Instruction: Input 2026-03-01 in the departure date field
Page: home
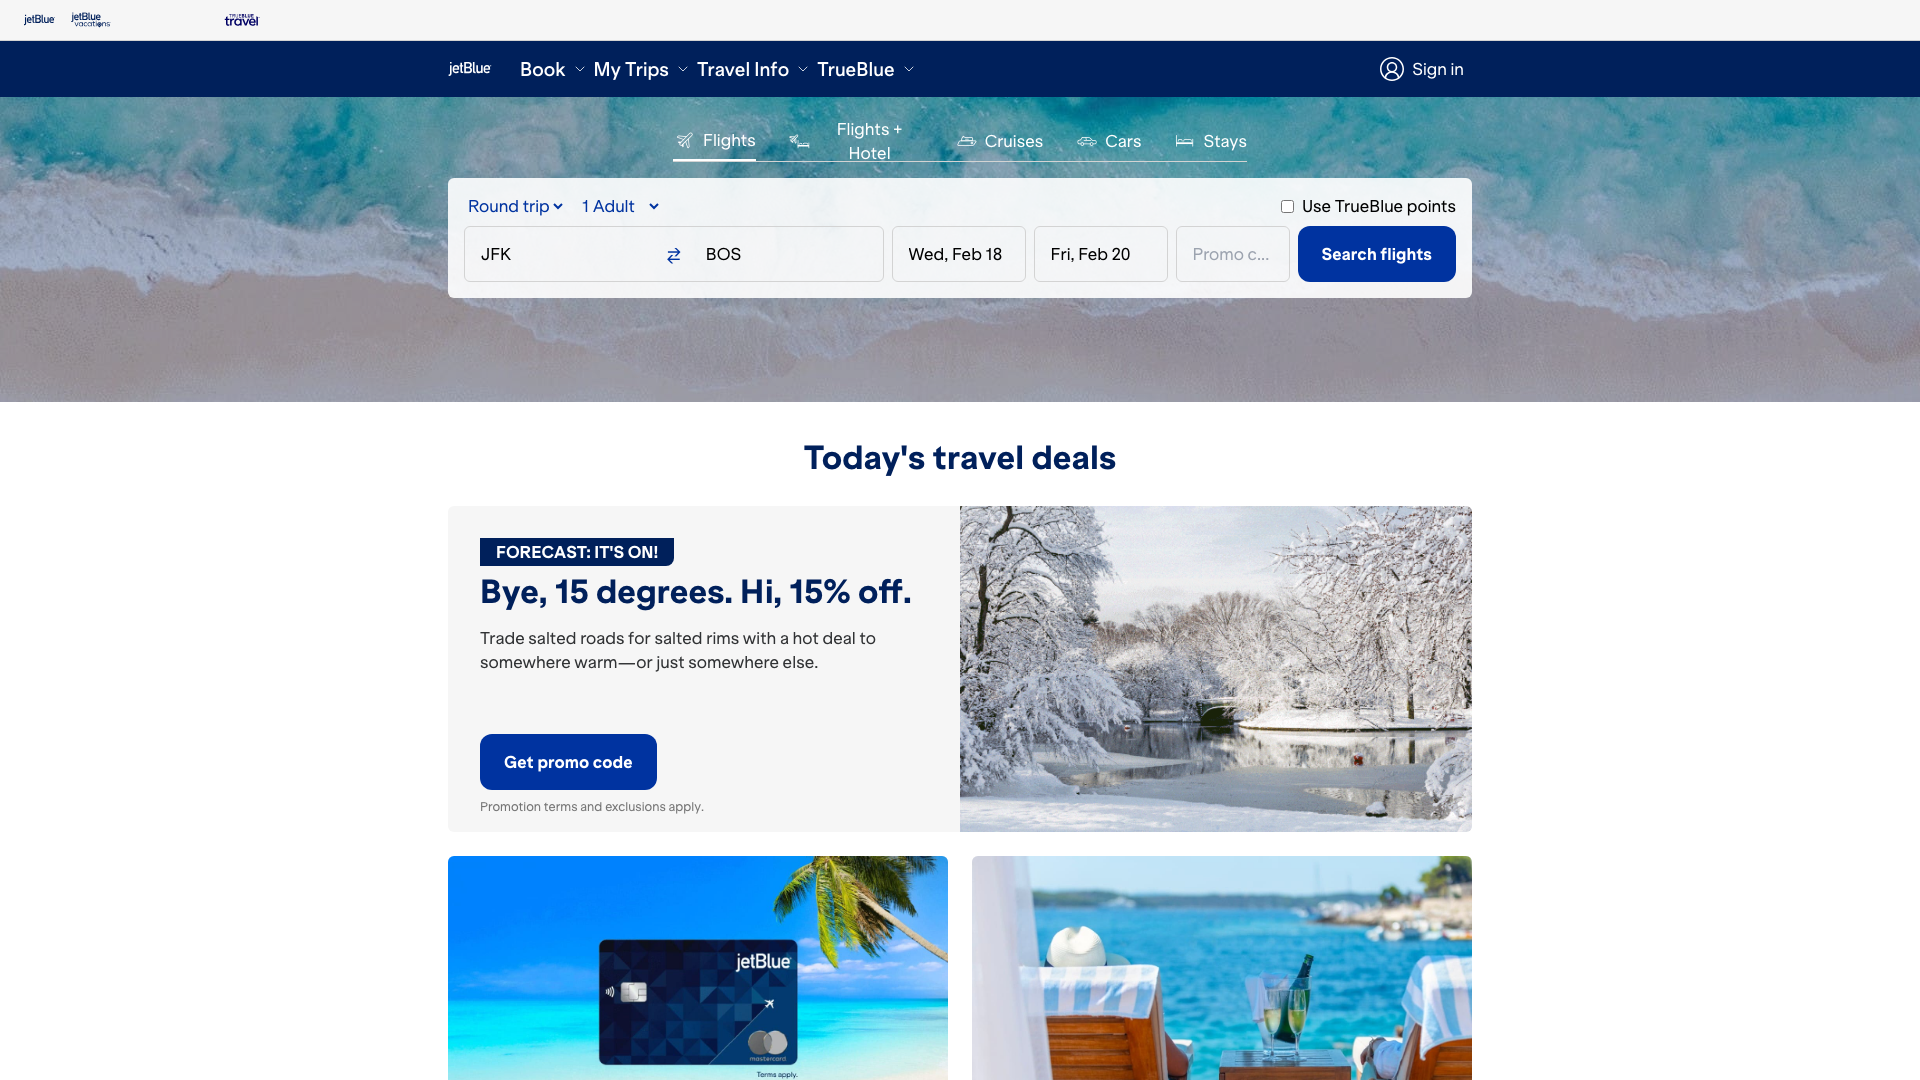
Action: type